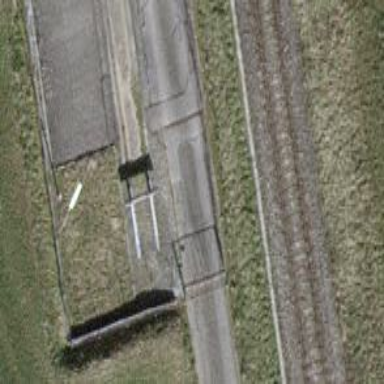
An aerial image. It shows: Railway buffer stop.